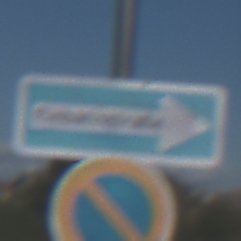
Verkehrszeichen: EinbahnstrasseRechtsweisend
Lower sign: EingeschraenktesHalteverbot
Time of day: MorningAfternoon
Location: Outdoor (Suburban)
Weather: PartlyCloudy
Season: NotSpecified
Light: Natural